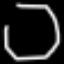
Label: octagon